Question: I'm trying to create an astronomical polar plot with a radial axis that starts from -45deg on outer line and increases to 90deg in the center of the plot. But I didn't find any way to reverse radial axis of the PolarAxes instance. 'invert_yaxis()' method doesn't work at all. Also, there are some methods such as 'ax.set_rlim()' that doesn't have any docs.
Here is my current code:
'''
fig = plt.figure()
ax = fig.add_axes([0.1,0.1,0.8,0.8], polar=True)
# ax.invert_yaxis()
ax.set_theta_zero_location('N')
ax.set_ylim(-45, 90)
ax.set_yticks(np.arange(-45, 90, 15))
ax.plot(ras, decs, linestyle='', marker='.')
'''
and my plot

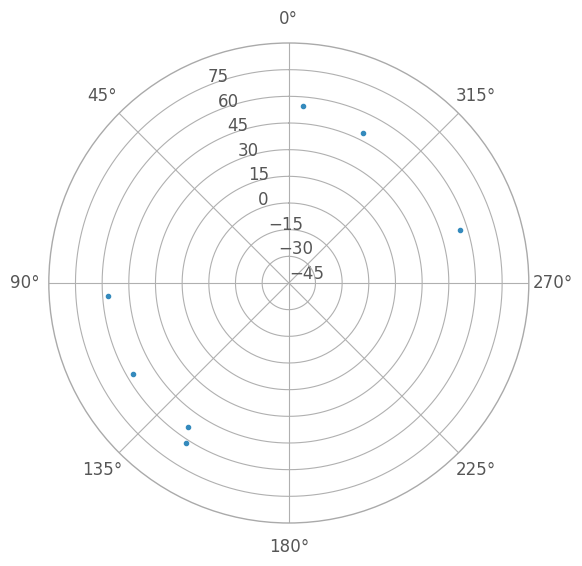
Answer: It's a little bit "hacky", but if you know the bounds (which it seems like you do as it corresponds to declination) you could do something like:
'''
import matplotlib.pyplot as plt
import numpy as np
fig = plt.figure()
ax = fig.add_axes([0.1,0.1,0.8,0.8], polar=True)
# ax.invert_yaxis()
ax.set_theta_zero_location('N')
ax.set_rlim(90, -45, 1)
# Note: you must set the end of arange to be slightly larger than 90 or it won't include 90
ax.set_yticks(np.arange(-45, 91, 15))
ax.set_yticklabels(ax.get_yticks()[::-1])
ax.plot([0,10,20], 90-np.array([12,13,14]), linestyle='', marker='.')
fig.show()
'''
<URL>